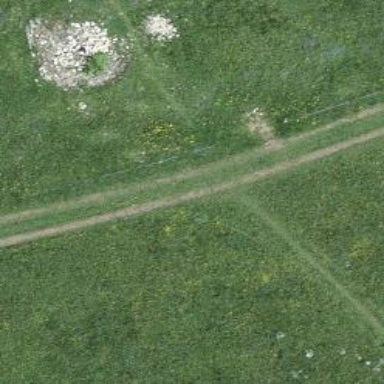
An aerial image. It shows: Path covered in grass.